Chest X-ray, AP view. Patient: 28 years old, sex M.
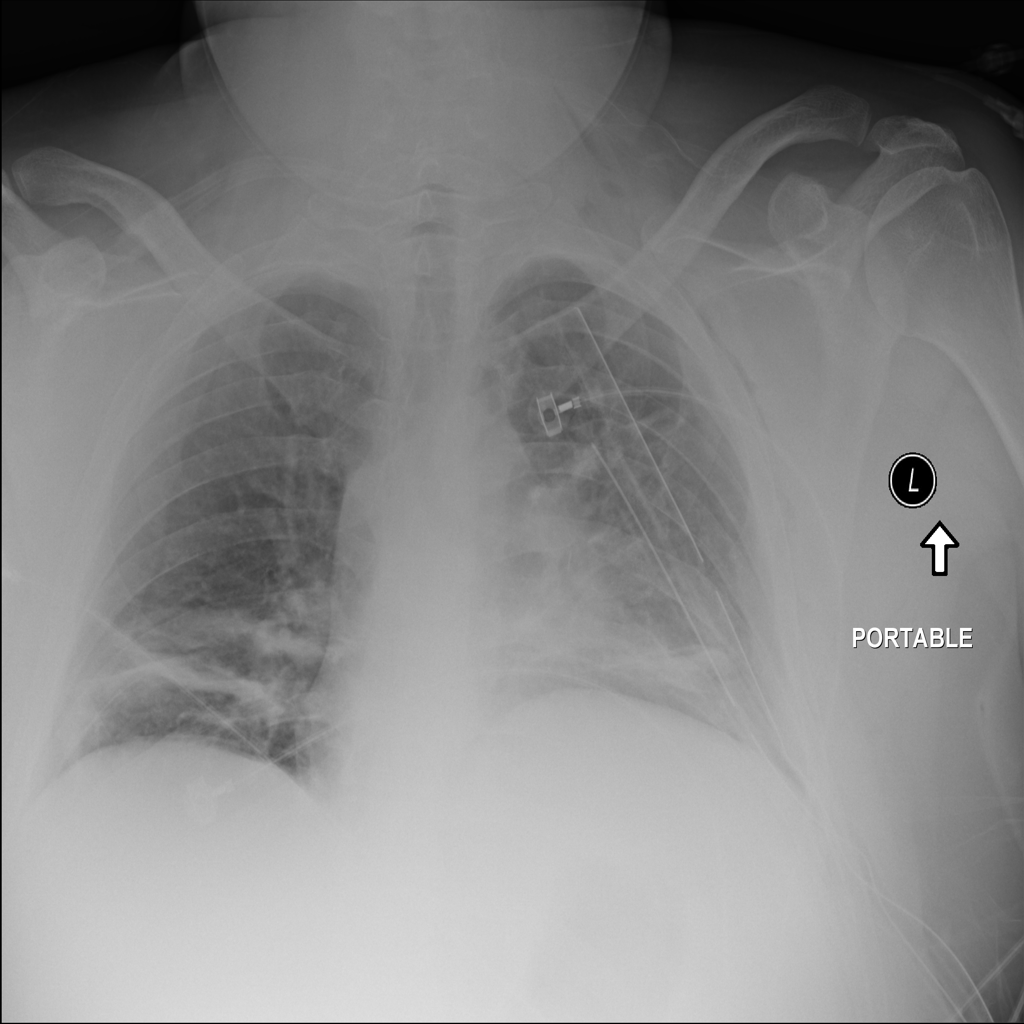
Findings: Atelectasis